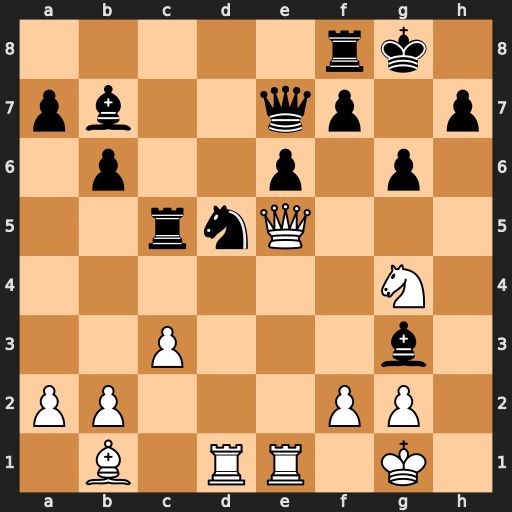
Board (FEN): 5rk1/pb2qp1p/1p2p1p1/2rnQ3/6N1/2P3b1/PP3PP1/1B1RR1K1
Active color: w
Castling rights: -
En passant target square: -
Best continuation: Nh6#